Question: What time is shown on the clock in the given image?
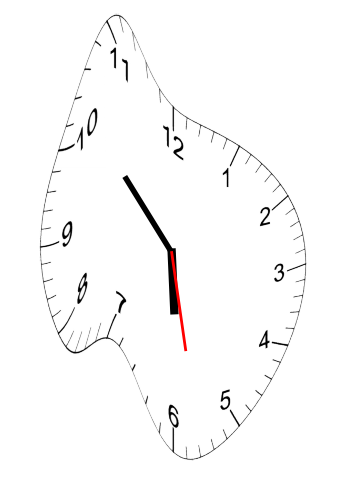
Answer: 05:52:28